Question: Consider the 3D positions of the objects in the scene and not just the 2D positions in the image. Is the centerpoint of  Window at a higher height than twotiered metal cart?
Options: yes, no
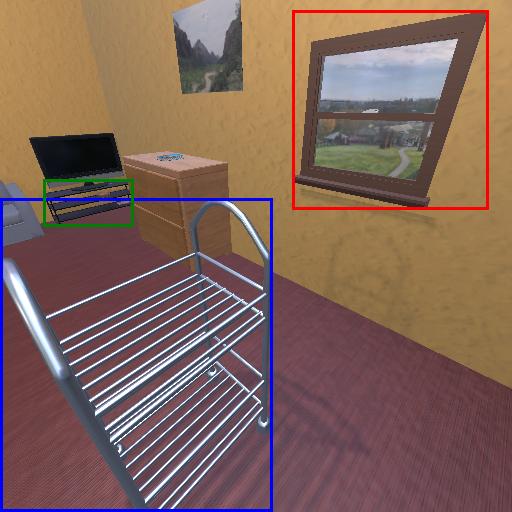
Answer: yes